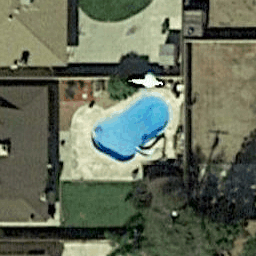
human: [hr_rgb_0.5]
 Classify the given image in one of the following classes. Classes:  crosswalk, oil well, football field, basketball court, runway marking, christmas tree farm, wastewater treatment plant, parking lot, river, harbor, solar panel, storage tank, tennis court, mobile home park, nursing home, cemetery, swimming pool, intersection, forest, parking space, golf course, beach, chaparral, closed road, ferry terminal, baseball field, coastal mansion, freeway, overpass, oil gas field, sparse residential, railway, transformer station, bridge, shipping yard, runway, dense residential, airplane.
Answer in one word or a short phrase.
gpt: swimming pool